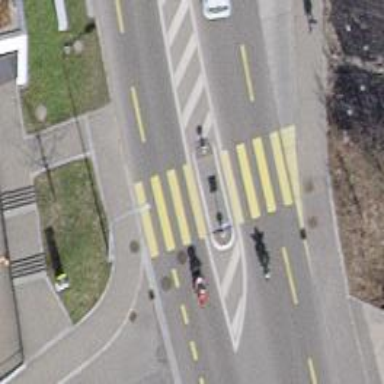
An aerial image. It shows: Marked road crossing with pedestrian island.